Question: I was looking at an old installation of mediawiki which is not rendering css properly the code in the Chrome Dev Tools is showing CSS like this
'{{{border-width|1}}}px solid {{{titleborder|{{{border|#ababab}}}}}}'
Not able to understand what is the pre-processor used and why its not working. Can someone hint to some direction.
Here in the image the span text is not rendered as a blue bar since The CSS breaks because of the template code. Not sure where to look for this CSS Template issue. Isnt much aware about the Media Wiki Architecture.

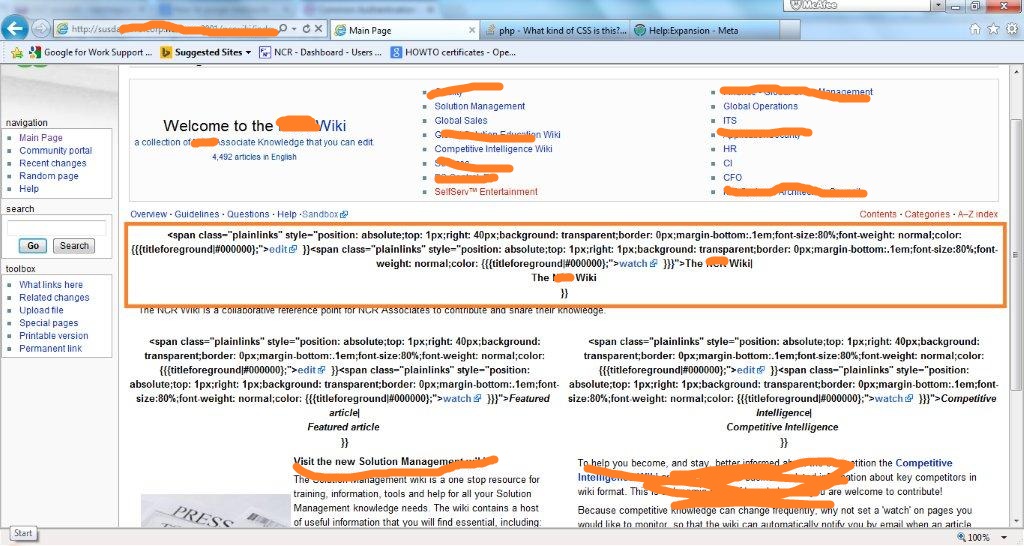
Answer: Most likely, this CSS is used inline in a template on your page.
'{{{border-width|1}}}' means "use the value of the parameter border-width, or 1 if none is given". In this case, the parameters to the template are not expanded. There are a number of possible reasons, though until you show us the template code, or give us a link to the page, we can only guess:
1. Syntax errors in the template (like a missing bracket somewhere, or a stray <nowiki> tag)
2. A complex template chain passed the expansion depth limit.
3. Too many templates on one page (surpassing the post-expand include size)
You can check the category 'Category:Pages containing omitted template arguments' to see if it is any of the latter, though I strongly suspect the first.
Edit: Also, before doing anything else, you can try to simply purge the page, to re-render it.
Edit2: Now that we have a screenshot, it looks like some wikicode that an extension could have thrown in there. Start by disabling all extensions, and, if that helps, enable them again one by one.